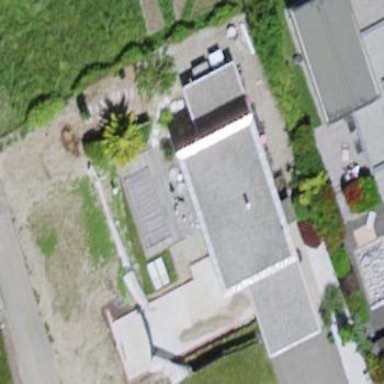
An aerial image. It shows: Detached building.